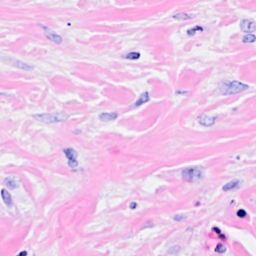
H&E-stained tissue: Breast